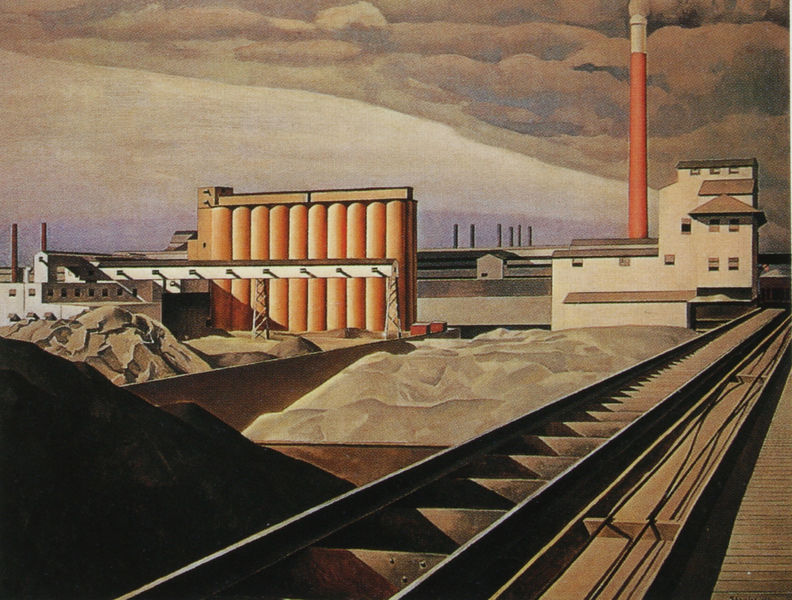
Titel: Classic Landscape
Künstler: Charles Sheeler
Institution: (Privatsammlung)
Schlagwörter: gewitter, himmel, schatten, weiß, wolken, sand, braun, fenster, holz, licht, orange, rot, beige, horizont, hügel, qualm, rauch, sonne, schornstein, schotter, zug, schornsteine, fabrik, schlot, industrie, metall, eisen, türme, bahnhof, eisenbahn, gleis, gleise, schienen, draht, speicher, drähte, silos, tagebau